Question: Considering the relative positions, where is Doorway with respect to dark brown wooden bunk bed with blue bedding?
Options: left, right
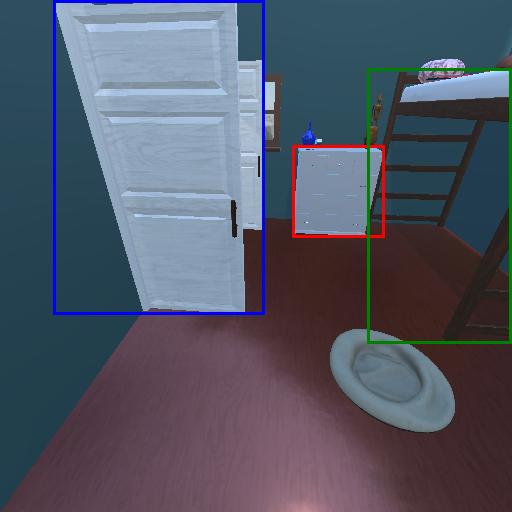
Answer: left